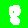
Digit: 8